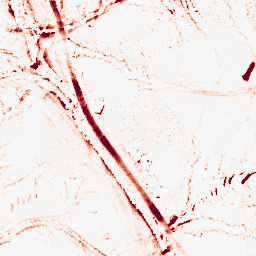
Category: morphological
Decomposition family: morphological
Decomposition parameters: operation: opening
size: 5
Upsampling method: sinc_hamming
Upsampling parameters: scale: 4
kernel_size: 16
Upsampling scale: 4